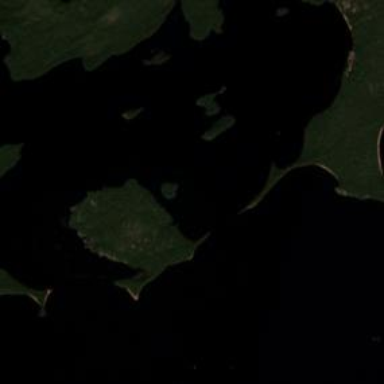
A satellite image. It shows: Islet surrounded by woodland.